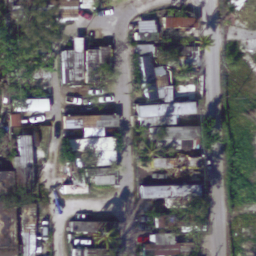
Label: mobilehomepark